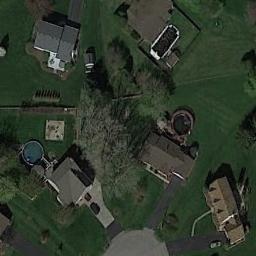
Label: residential